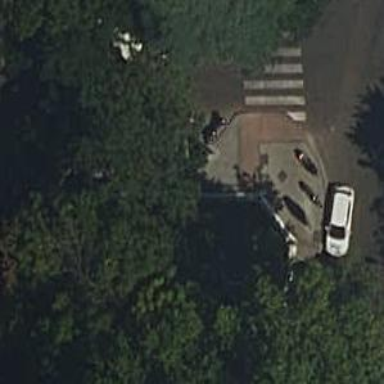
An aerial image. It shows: Motorcycle parking facility.